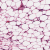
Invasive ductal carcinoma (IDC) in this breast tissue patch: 0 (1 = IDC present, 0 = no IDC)